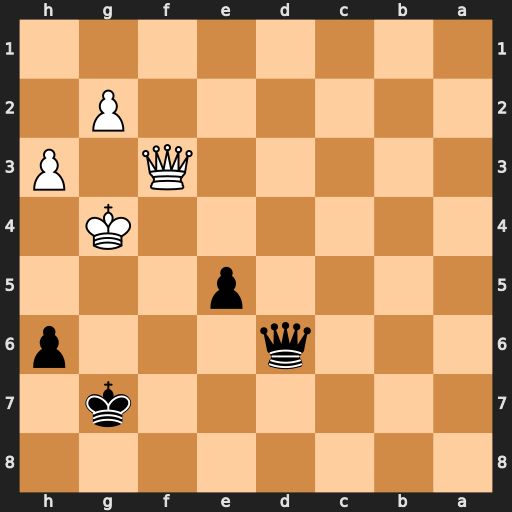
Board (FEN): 8/6k1/3q3p/4p3/6K1/5Q1P/6P1/8
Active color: b
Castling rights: -
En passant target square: -
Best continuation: Qg6+ Kh4 Qg5#